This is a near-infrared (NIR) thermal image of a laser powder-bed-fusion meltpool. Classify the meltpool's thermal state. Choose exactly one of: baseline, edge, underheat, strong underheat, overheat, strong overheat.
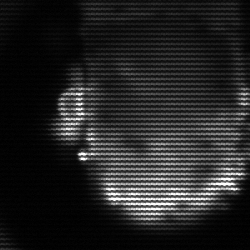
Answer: baseline